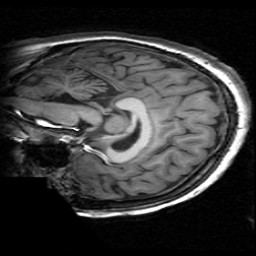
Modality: T1w
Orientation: sagittal
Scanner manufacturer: ge
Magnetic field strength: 3 T
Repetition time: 0.00904 s
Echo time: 0.00184 s